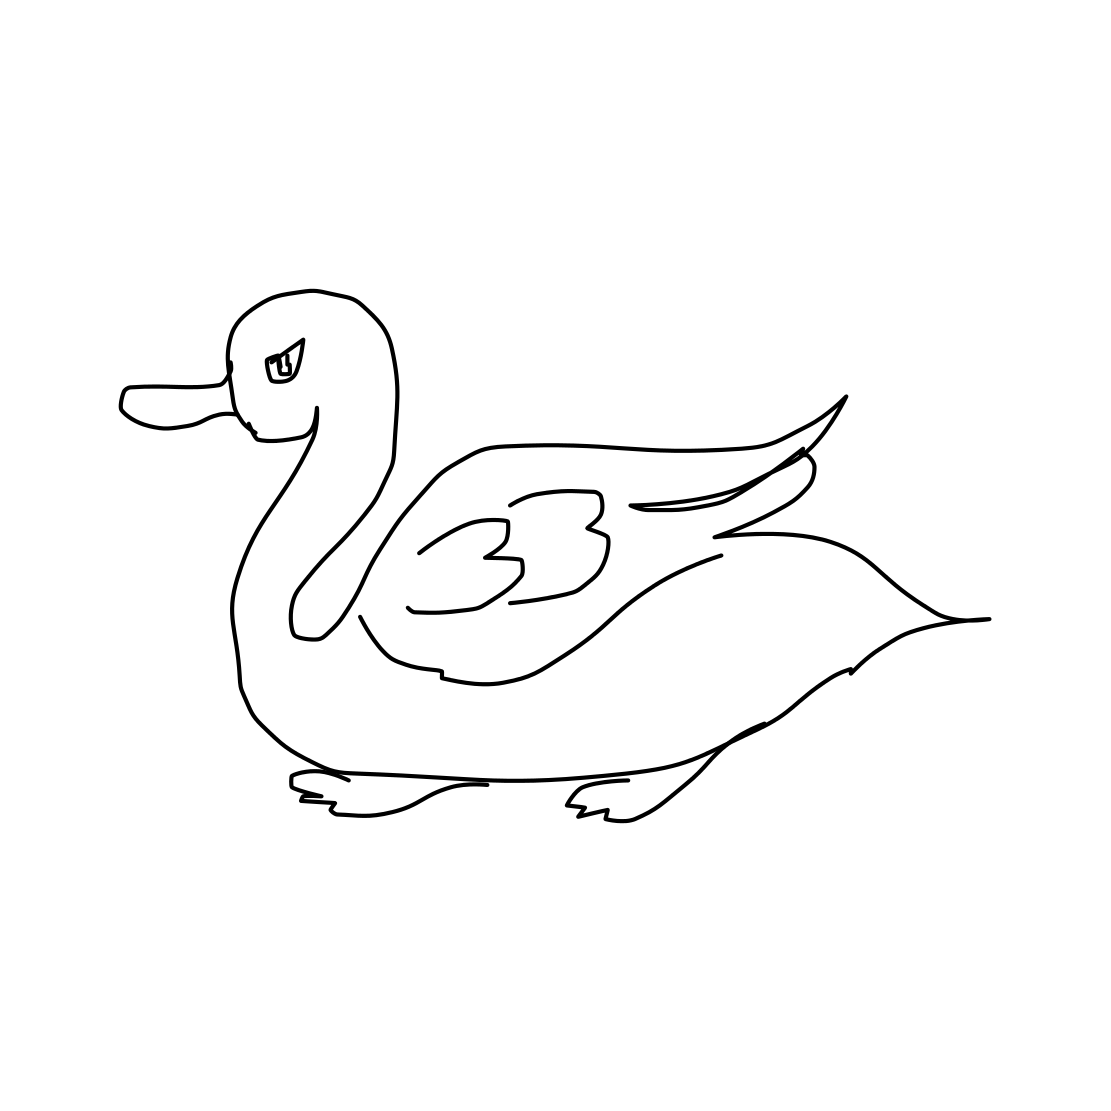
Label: duck